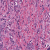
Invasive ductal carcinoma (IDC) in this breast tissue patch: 1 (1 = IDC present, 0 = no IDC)